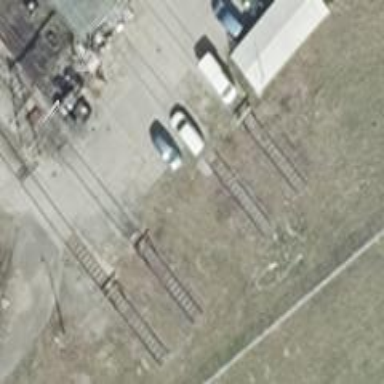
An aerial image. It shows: Railway yard.